Field crop: maize
Growth stage: 2
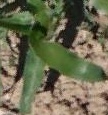
Species: maize